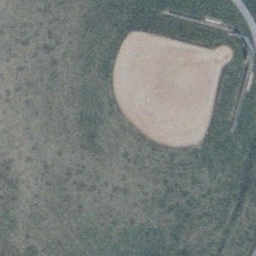
Label: baseball diamond